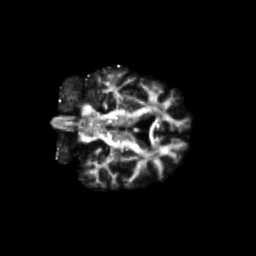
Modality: FA
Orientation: coronal
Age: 56
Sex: male
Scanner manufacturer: siemens
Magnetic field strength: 3 T
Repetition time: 4.71 s
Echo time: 0.0906 s